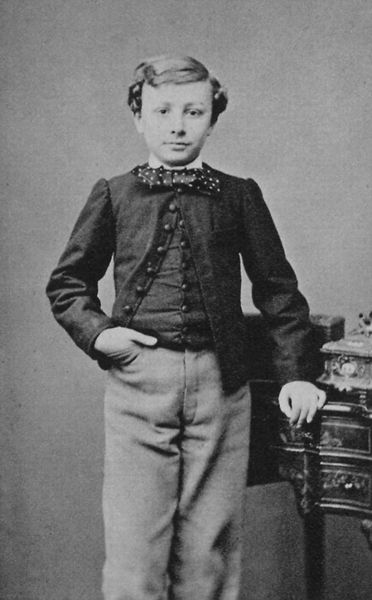
Titel: Cartes de visite aus dem Atelier Bayard und Bertall
Künstler: Hippolyte Bayard
Schlagwörter: blau, hand, kopf, mann, schatten, weiß, grün, frau, frisur, geste, grau, hell, hintergrund, holz, hut, licht, mund, nase, rücken, schwarz, stützen, tisch, zimmer, blick, rot, schleife, anzug, hemd, hose, jacke, mütze, wand, arm, augen, blicke, falten, gesicht, kleidung, stehen, bildnis, hände, möbel, portrait, porträt, haare, pose, kind, mutter, en face, frontal, knopf, lippen, locken, scheitel, traurig, skulptur, lächeln, kommode, schrank, schreibtisch, hosen, klein, seitenscheitel, gris, angelehnt, atelier, faltenwurf, junge, knie, knöpfe, fliege, jackett, weste, foto, fotografie, photographie, punkte, knabe, gepunktet, bub, weinen, schwarz weiss, tasche, photo, oberschicht, portät, lässig, brav, aufgestützt, hosentasche, sekretär, fotographie, selbstbewusst, kästchen, main, kniebild, kadett, enfant, pünktchen, schwarz/weiss, herrchen, garçon, seul, kacke, noir et blanc, mutig, kästechen, haarschnitt, debout, wese, selbstbewusstsein, noeud papillon, aufgetützt, poche, köpofe, sérieux